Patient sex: F
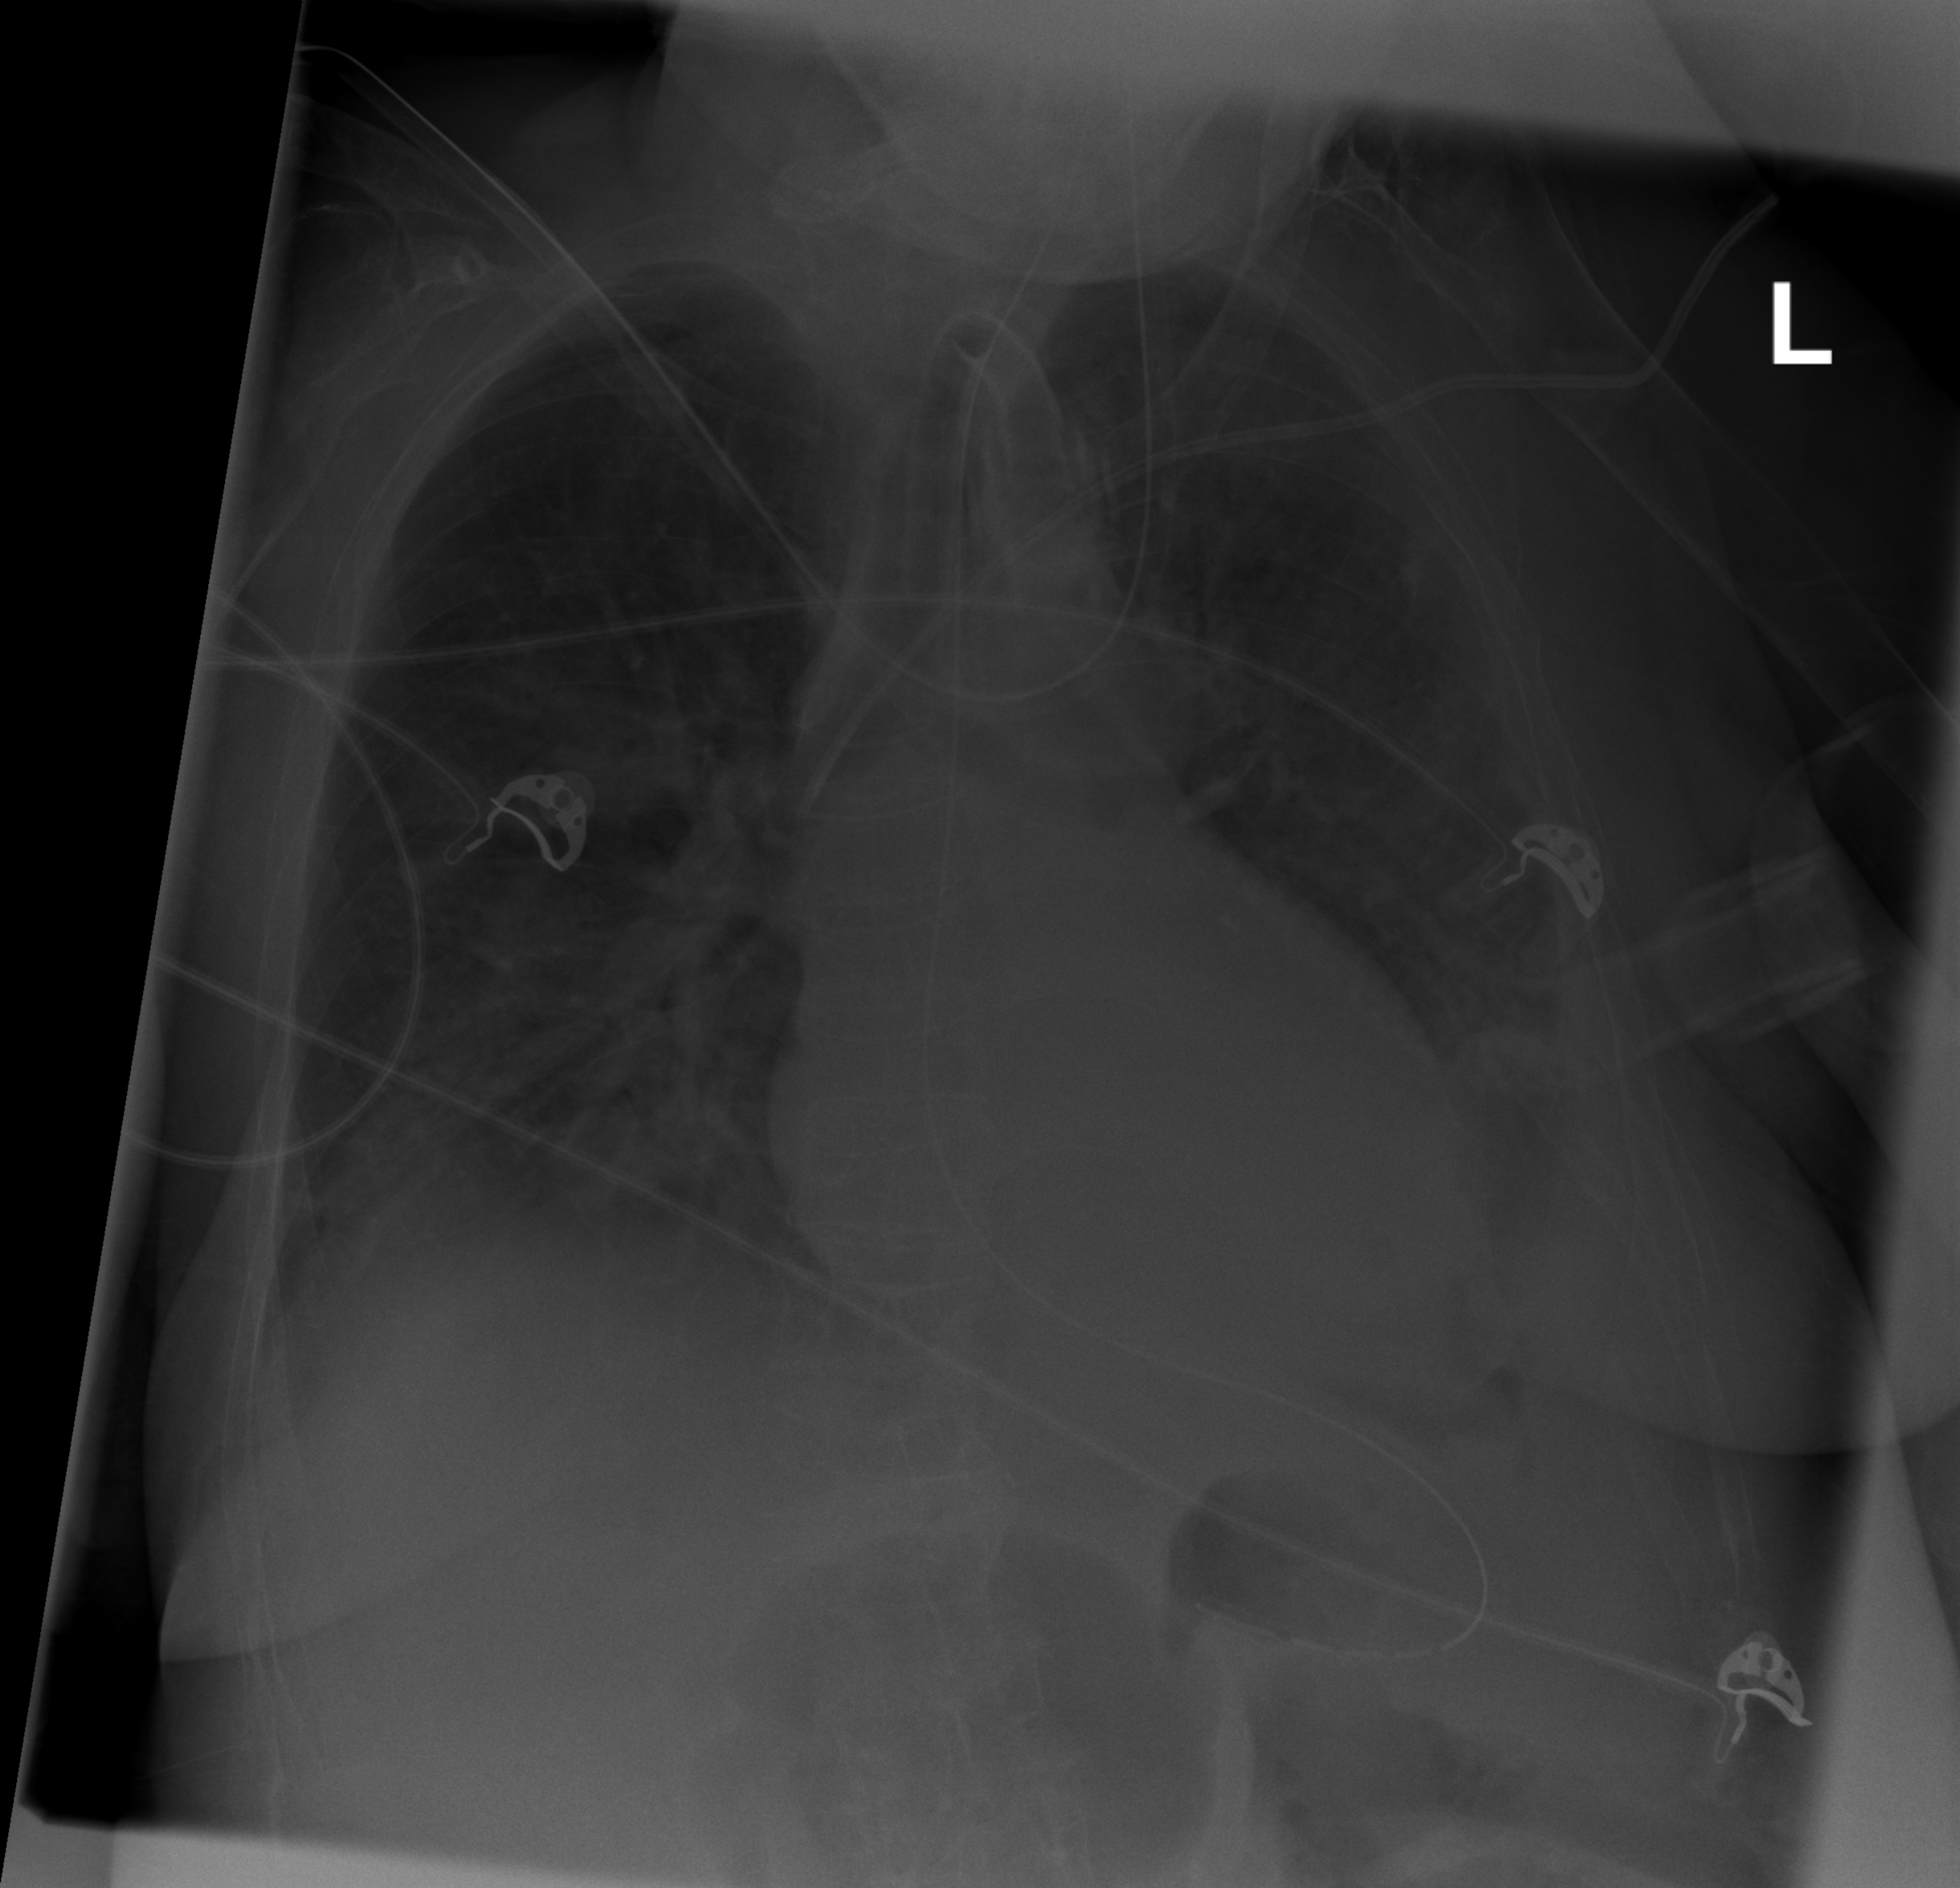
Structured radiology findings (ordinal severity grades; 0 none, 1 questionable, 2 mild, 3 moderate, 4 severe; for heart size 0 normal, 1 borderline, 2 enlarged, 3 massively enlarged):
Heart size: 0
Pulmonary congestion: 2
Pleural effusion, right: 2
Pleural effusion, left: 3
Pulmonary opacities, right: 3
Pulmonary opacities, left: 2
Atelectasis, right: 2
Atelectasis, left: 3